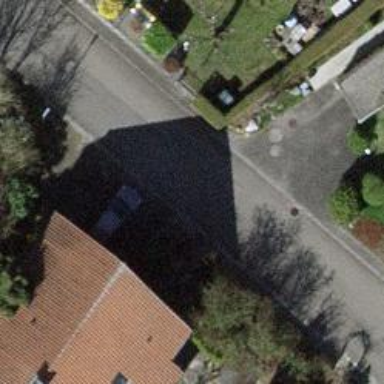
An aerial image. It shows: Paved residential road.